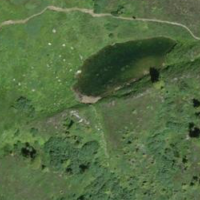
EUNIS habitat code: 26
Species observed at this site:
Calluna vulgaris